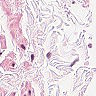
Metastatic tissue present: no